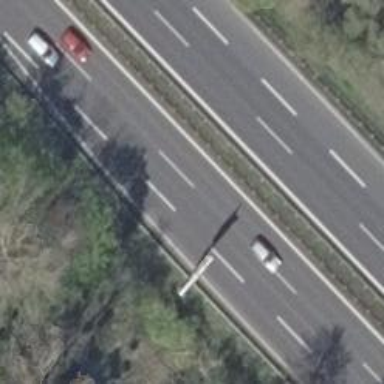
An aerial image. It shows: Asphalt trunk highway.